Question: I'm facing some problems while trying to setup <URL> in a surf page in alfresco 5.
Alfresco 5 uses dojo as a base of some components.I don't have too much understanding of dojo ,but it seems that dojo loads among other thing some version of jQuery.

That version of jQuery enters in conflict with the jQuery included in datatables library and i am getting errors like ( $ function i guess) and .
I have tried to use a version of datatables without embedded jQuery to use the one provided by dojo but it doesn't work.
How could i manage to avoid that collisions ? Is there a proper way to make datatables work with dojo?
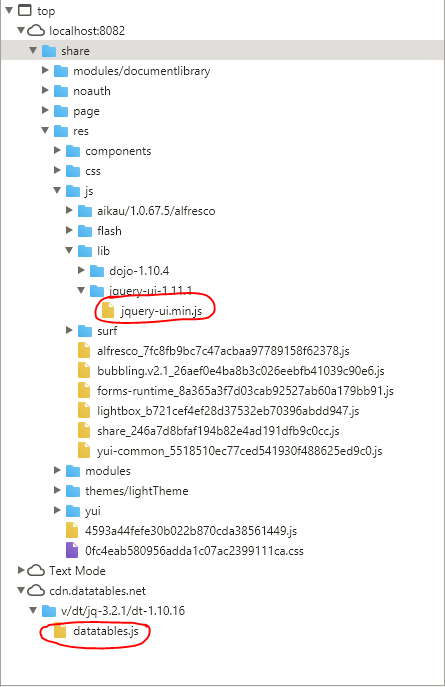
Answer: I finally managed to do it. I used dojo loader to load datatables resource like this:
require(<URL>{
$(document).ready(function(){var table = $('#tasktable').DataTable();
} );
});